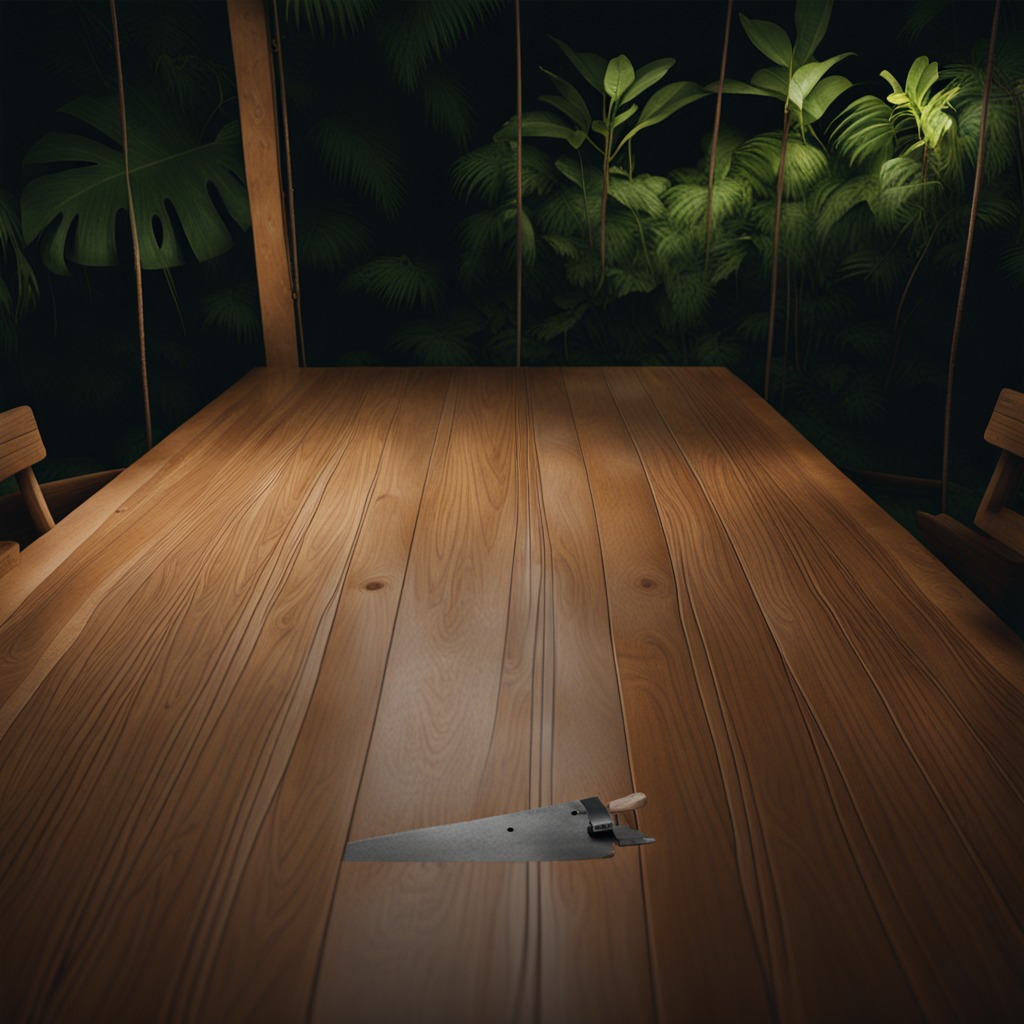
A handheld metal saw is lying on the wooden table inside a jungle field workshop tent at night.